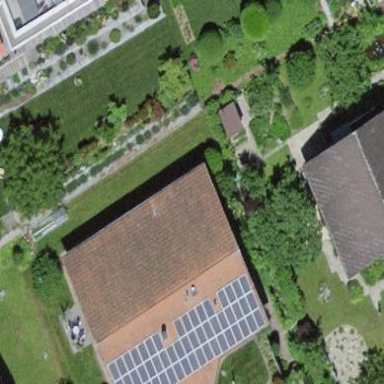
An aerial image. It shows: Industrial building with gabled roof.